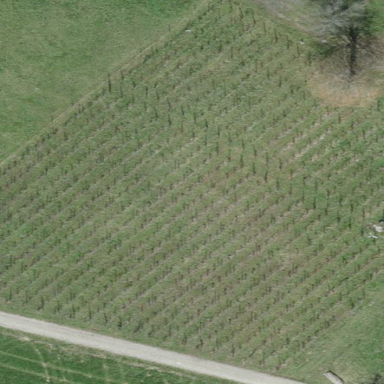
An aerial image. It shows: Vineyard.